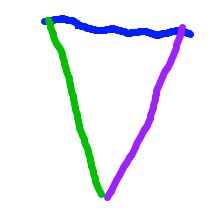
Shape: triangle